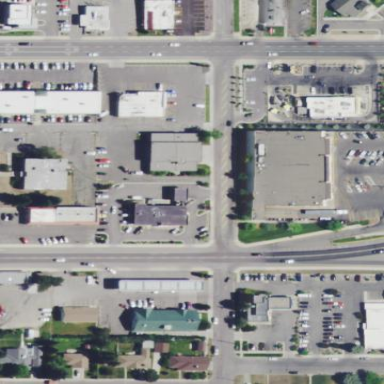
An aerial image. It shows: Retail area.